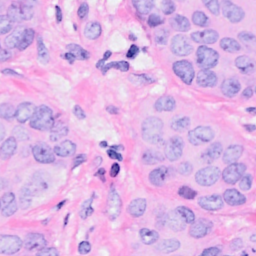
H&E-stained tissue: Breast